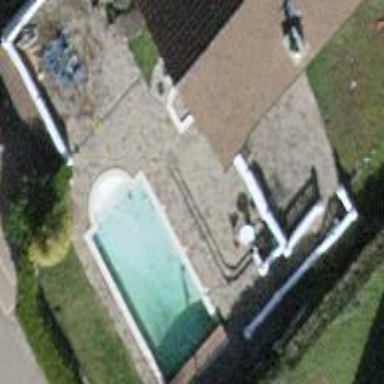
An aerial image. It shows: Swimming pool located in leisure land.